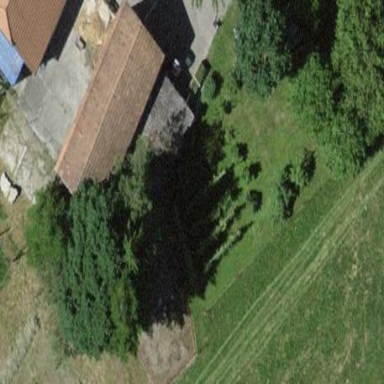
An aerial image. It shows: Barn.